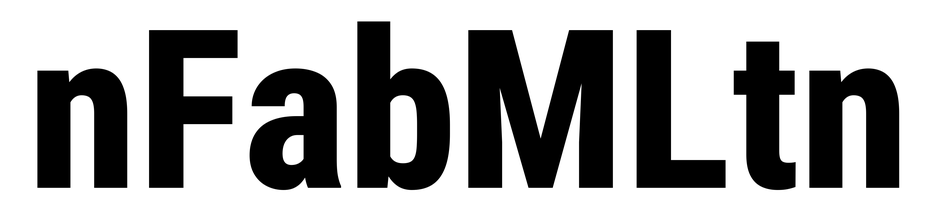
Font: Roboto_Condensed_ExtraBold